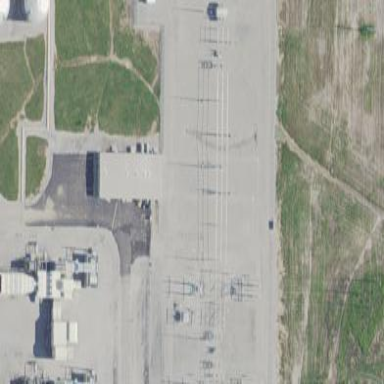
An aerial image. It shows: Generation substation.